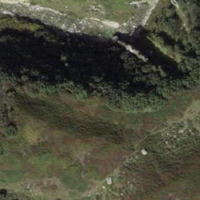
EUNIS habitat code: 26
Species observed at this site:
Motacilla cinerea